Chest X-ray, PA view. Patient: 67 years old, sex M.
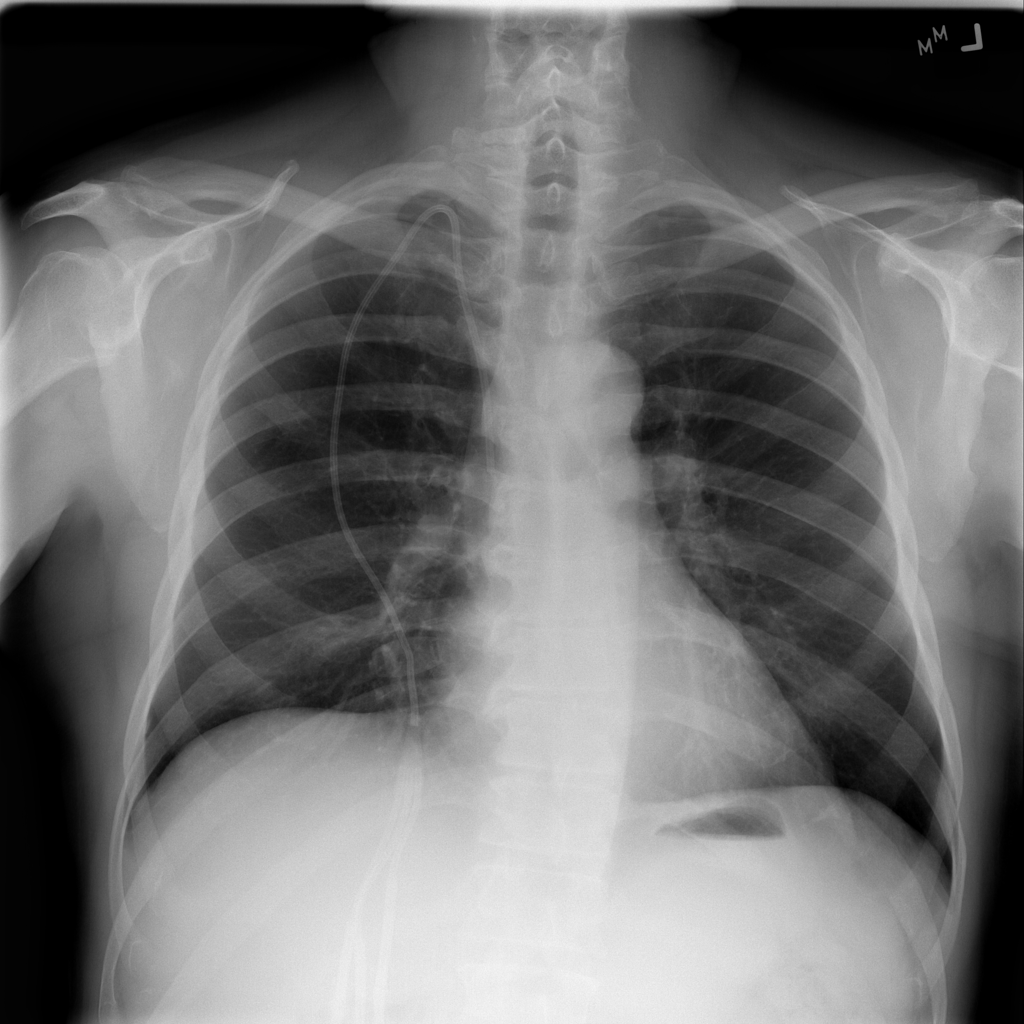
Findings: No Finding